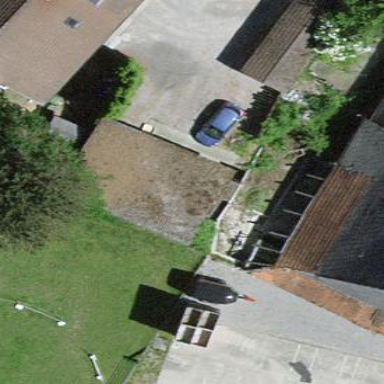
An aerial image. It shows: Garage.